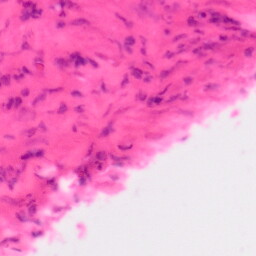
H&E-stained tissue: Colon